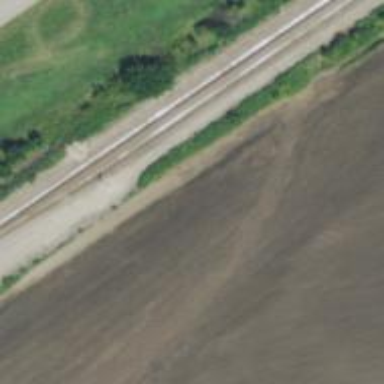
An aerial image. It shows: Railway siding with rails.